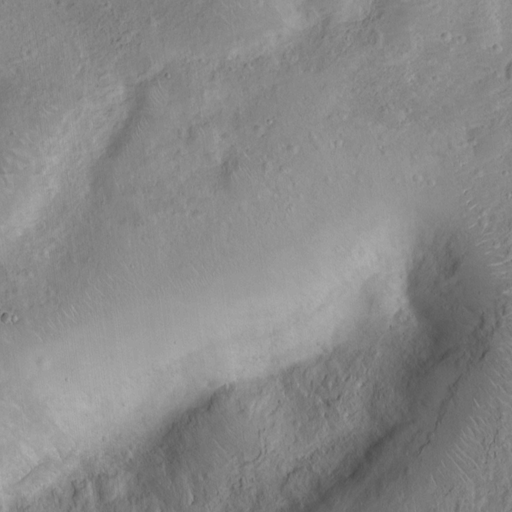
Objects detected: cone